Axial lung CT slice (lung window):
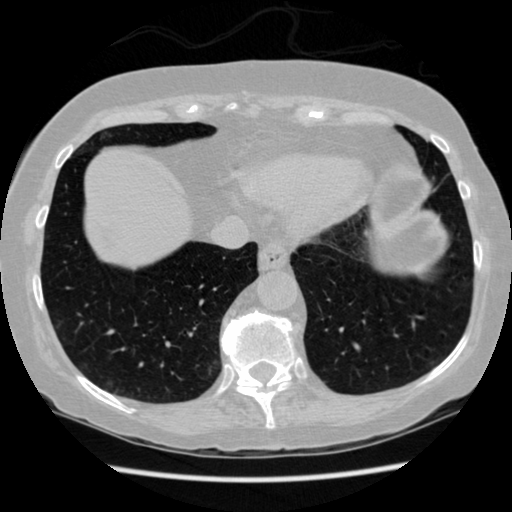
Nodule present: no